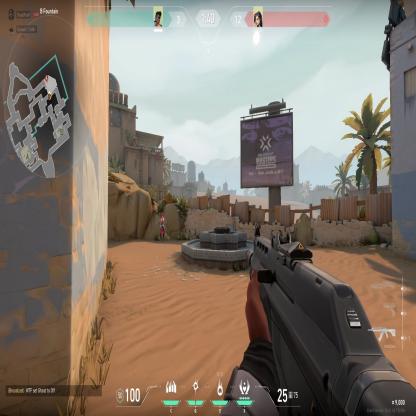
Label: enemy